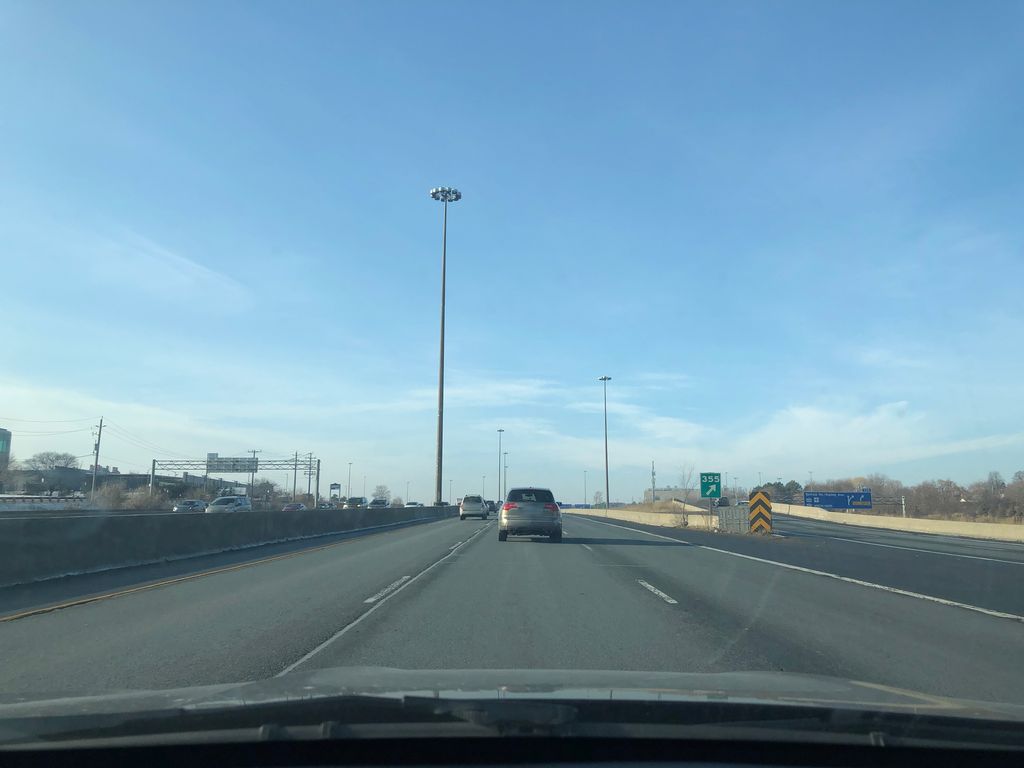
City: toronto